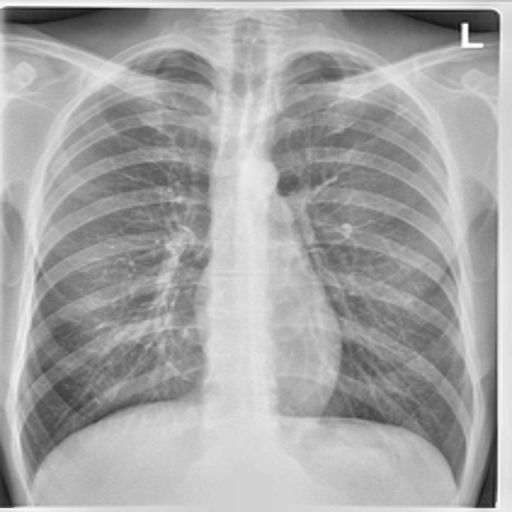
Finding: TUBERCULOSIS